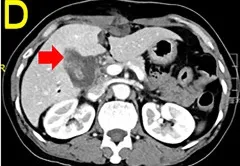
CECT and Macroscopy for Case 3-5. (D) Preoperative tumor conditions of case 4.
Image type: radiology (ct)